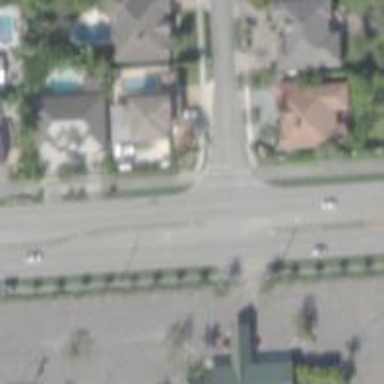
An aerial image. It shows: Uncontrolled road crossing with marked lines.